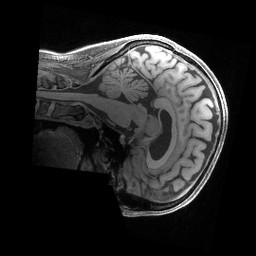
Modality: T1w
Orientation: sagittal
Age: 52
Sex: female
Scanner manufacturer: siemens
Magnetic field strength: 3 T
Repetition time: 2.4 s
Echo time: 0.00241 s